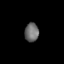
Tissue: skin
Cell type: Epithelial cells
Senescence score: 0.2261
Nuclear area (px): 262
Mean DAPI intensity: 106.317